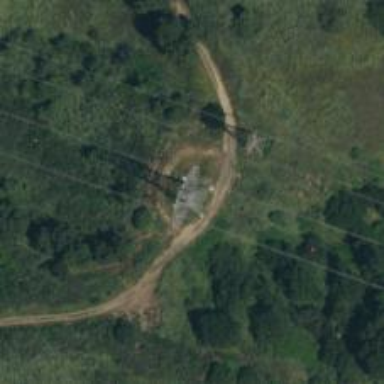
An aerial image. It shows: Lattice structure tower used for power distribution.